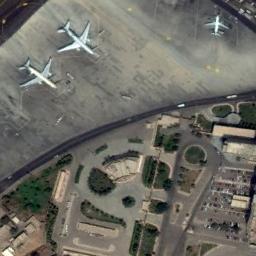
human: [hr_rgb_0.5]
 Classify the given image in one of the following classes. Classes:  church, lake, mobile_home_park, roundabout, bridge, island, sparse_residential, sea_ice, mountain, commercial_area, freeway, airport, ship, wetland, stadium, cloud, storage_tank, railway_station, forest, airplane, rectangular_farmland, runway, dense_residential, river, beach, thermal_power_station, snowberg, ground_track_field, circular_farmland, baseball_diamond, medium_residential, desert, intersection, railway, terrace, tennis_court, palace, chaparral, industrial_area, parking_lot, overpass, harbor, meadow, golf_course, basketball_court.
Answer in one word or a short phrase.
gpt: airplane